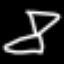
Label: hourglass